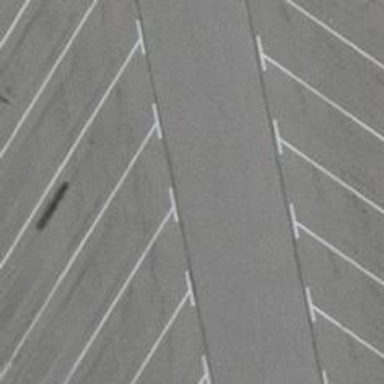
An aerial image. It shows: Road serving as parking aisle.